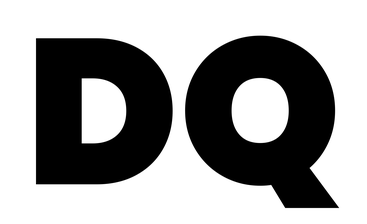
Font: Poppins-Black